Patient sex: M
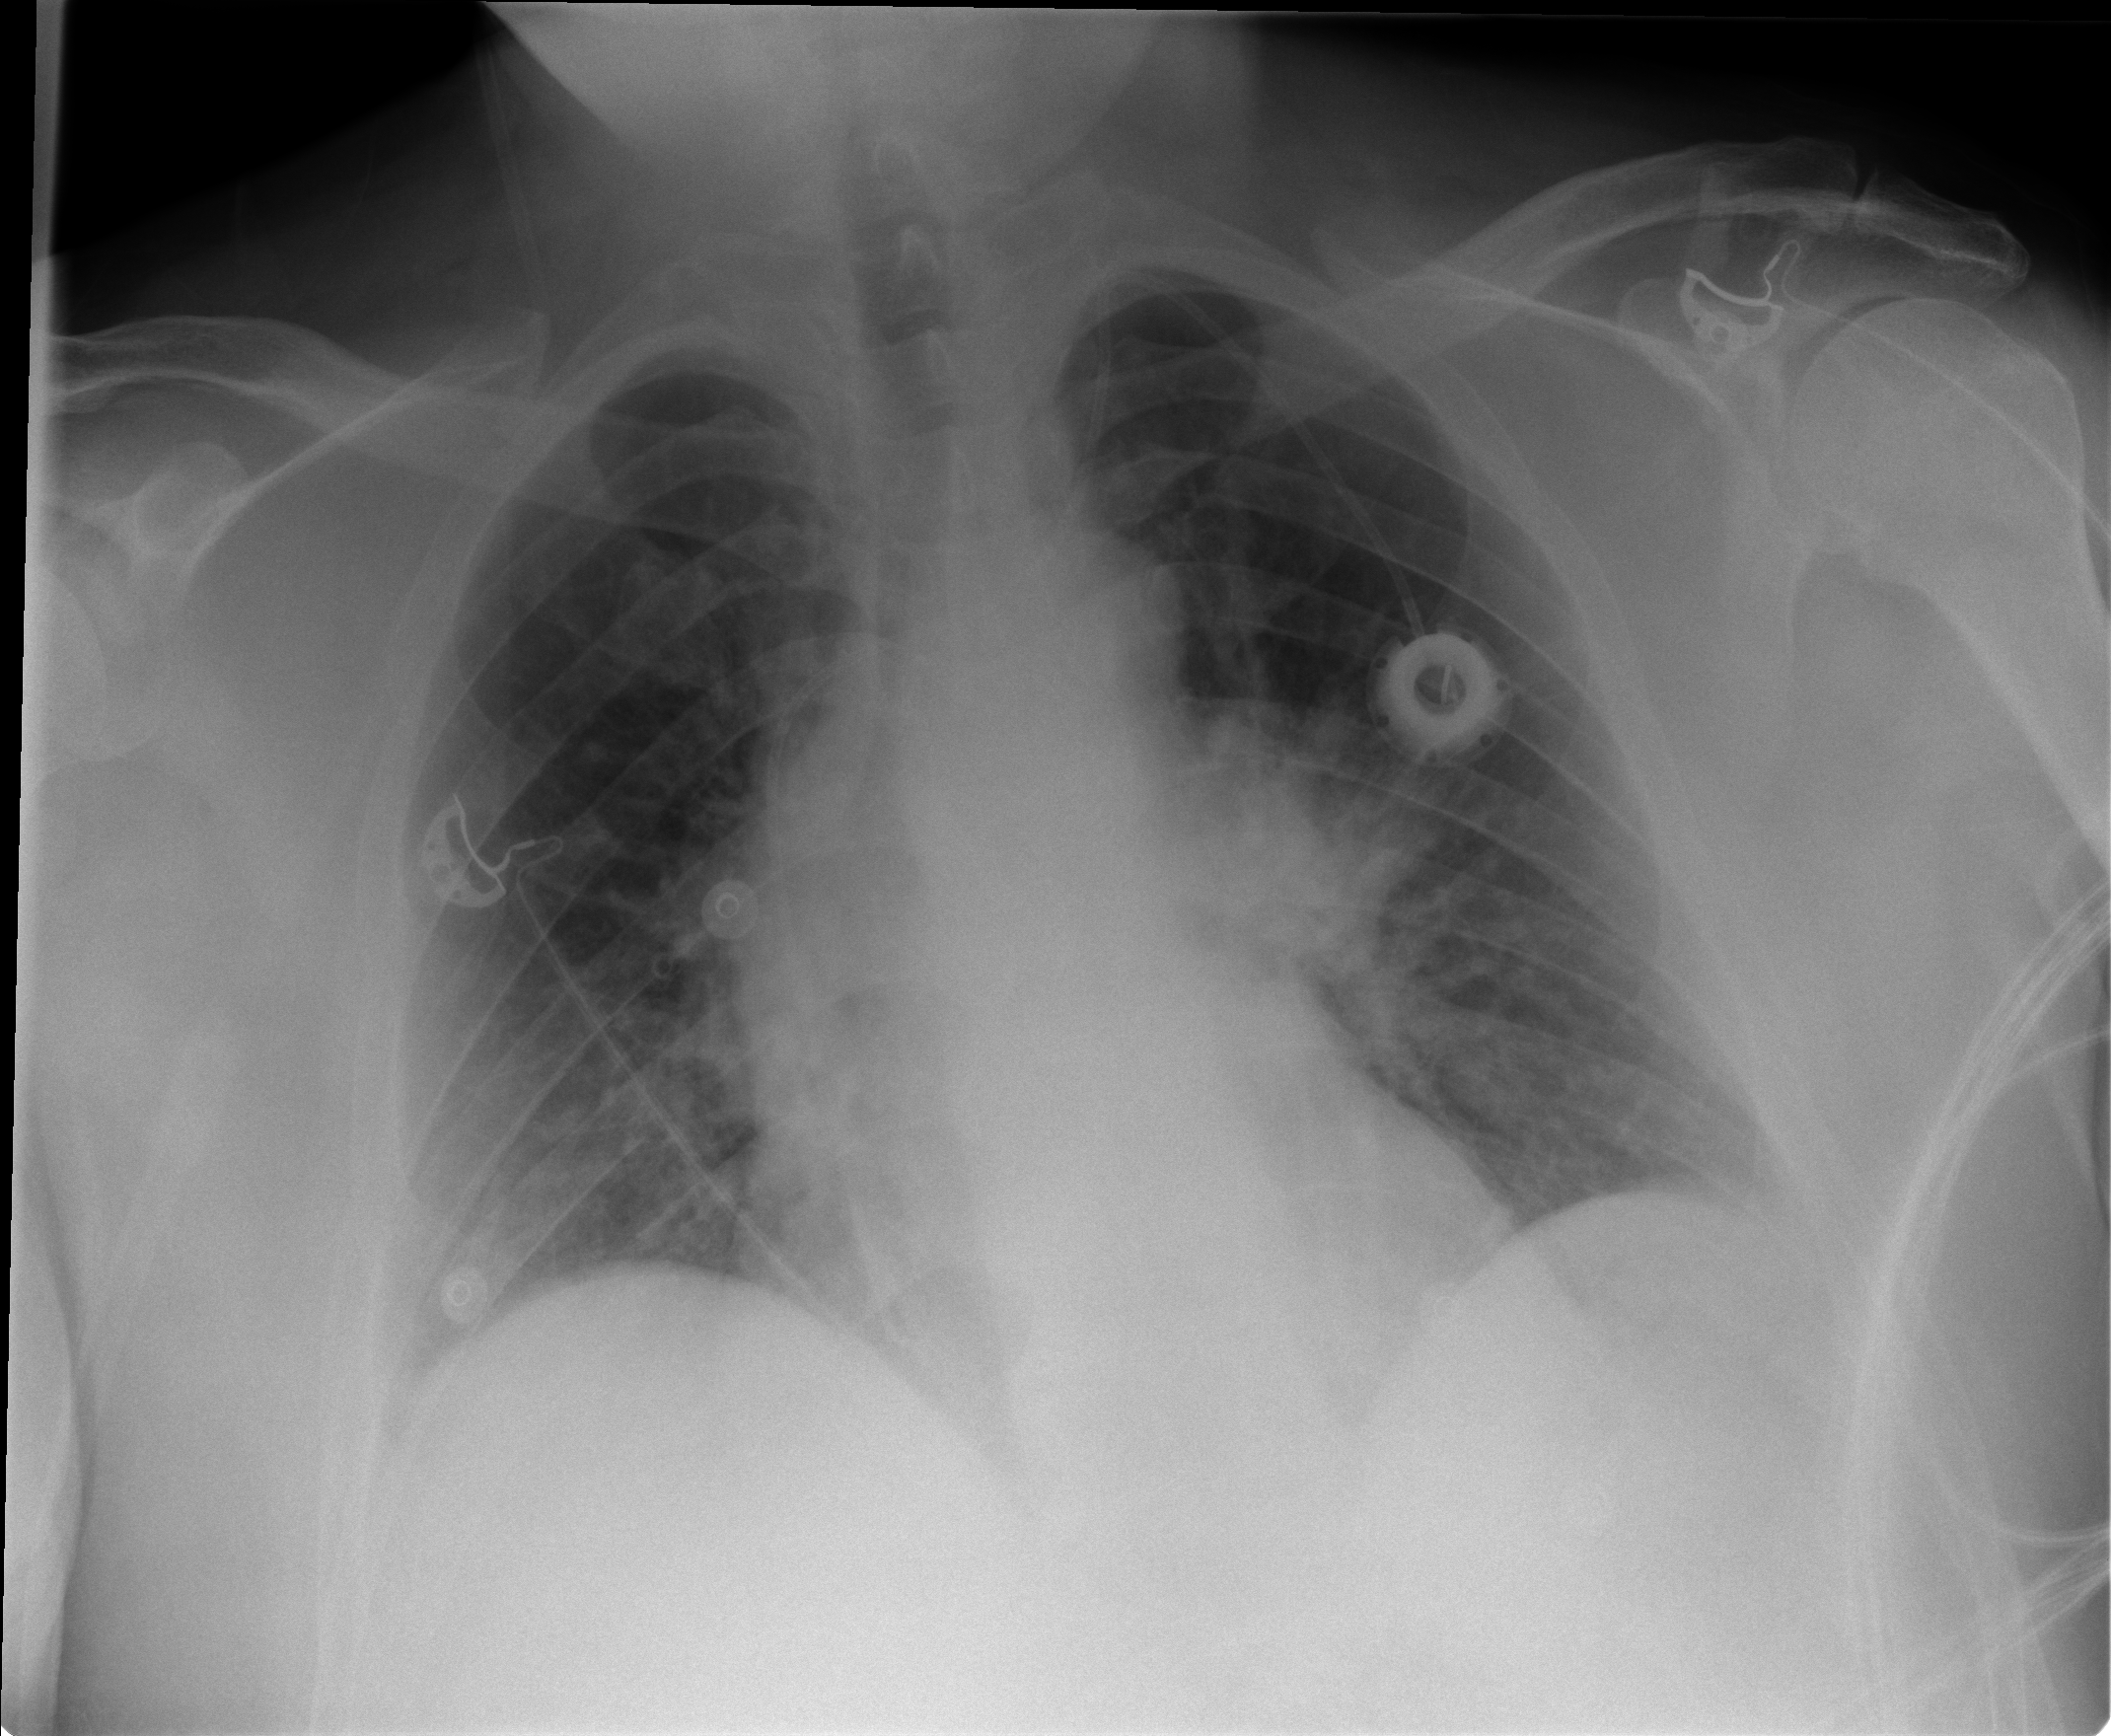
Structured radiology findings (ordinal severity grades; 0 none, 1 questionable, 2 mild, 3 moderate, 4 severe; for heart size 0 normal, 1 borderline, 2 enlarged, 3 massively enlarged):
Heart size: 1
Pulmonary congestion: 0
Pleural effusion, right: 0
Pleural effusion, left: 0
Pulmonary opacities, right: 1
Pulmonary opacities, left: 2
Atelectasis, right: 2
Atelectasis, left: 2